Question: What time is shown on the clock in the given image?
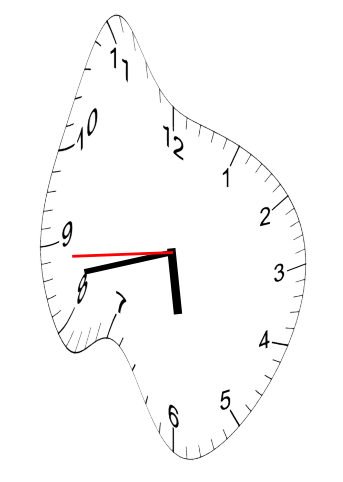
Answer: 05:42:44